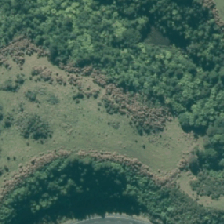
Land cover: high_producing_grassland